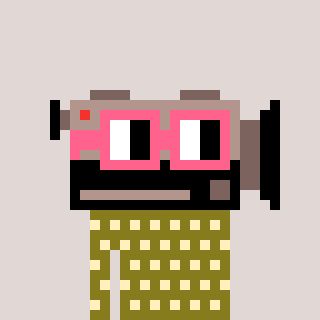
a pixel art character with square pink glasses, a camcorder-shaped head and a gunk-colored body on a warm background